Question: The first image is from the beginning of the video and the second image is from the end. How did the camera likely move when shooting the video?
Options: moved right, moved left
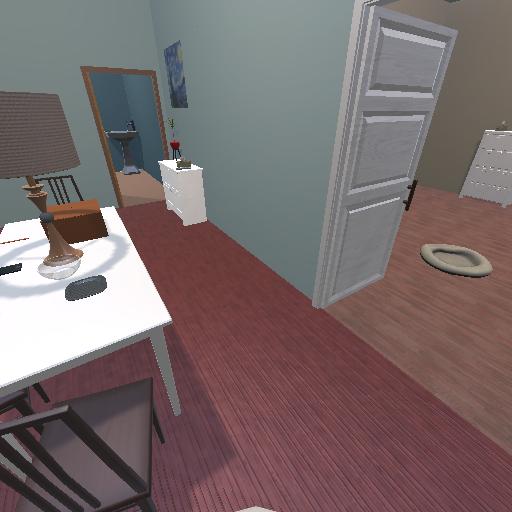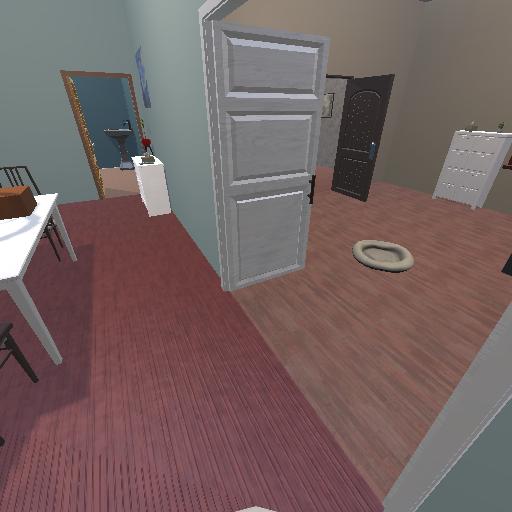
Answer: moved right